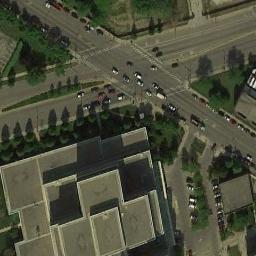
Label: intersection